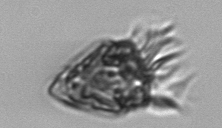
Label: Strombidium_morphotype1